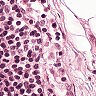
Metastatic tissue present: no